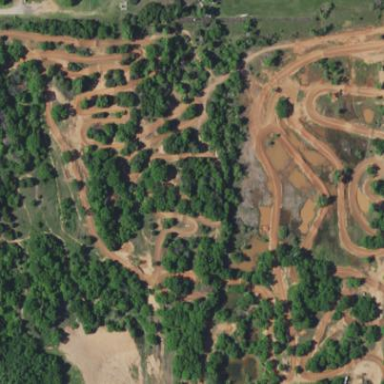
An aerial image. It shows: Motocross sport field located in recreation ground.